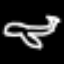
Label: airplane